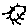
Label: sun